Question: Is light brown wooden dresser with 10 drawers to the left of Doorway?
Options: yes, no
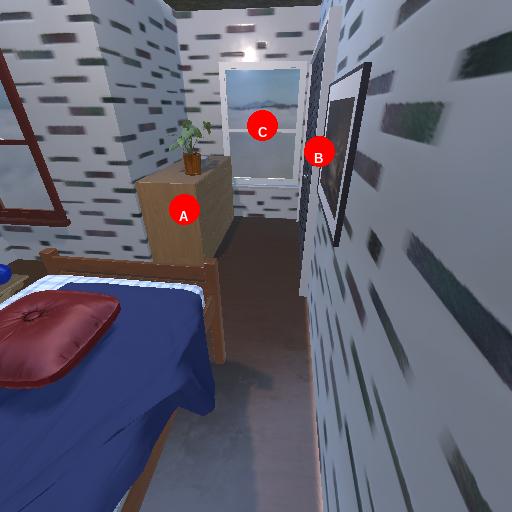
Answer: yes